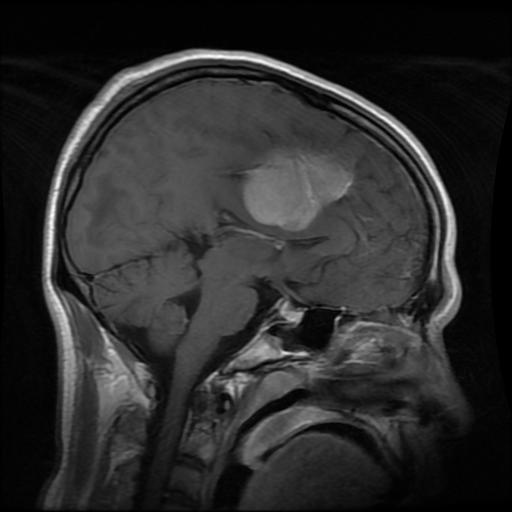
Label: meningioma